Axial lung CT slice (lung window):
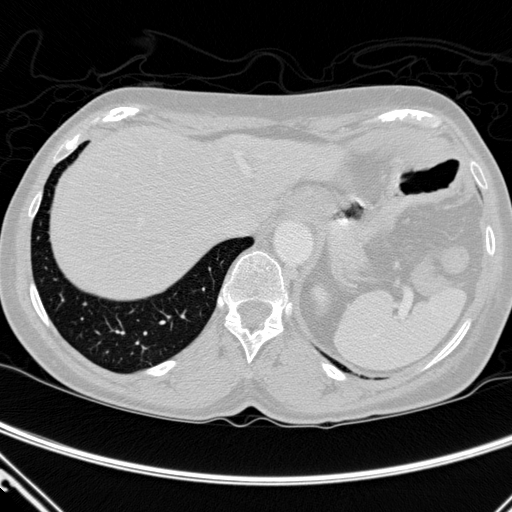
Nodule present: no